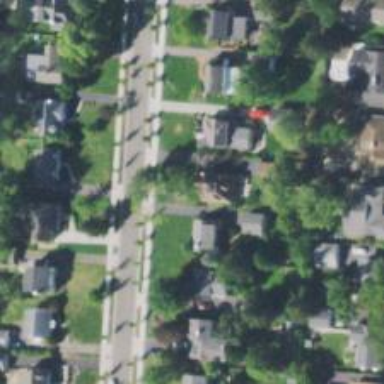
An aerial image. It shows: Residential driveway designated as service road.